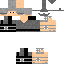
A male skeleton skin with dark skin, wearing brown helmet dressed in a black armor chest and black pants, featuring a closed mouth.